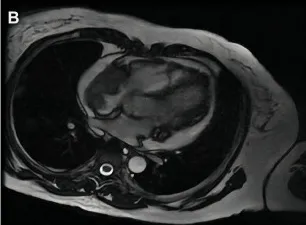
Multimodality images and intracardiac echocardiography-guided biopsy of cardiac tumors of Case2. (B) Cardiac enhanced-MRI revealed a large irregular mass (55.2 x 38.1 x 33.9 mm) with a rounded appearance in the RA and connected with the right atrium.
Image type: radiology (mri)